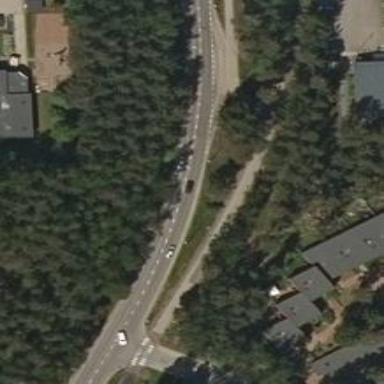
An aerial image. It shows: Asphalt cycleway.